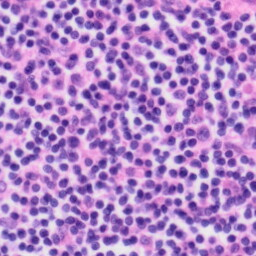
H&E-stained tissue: Tonsil